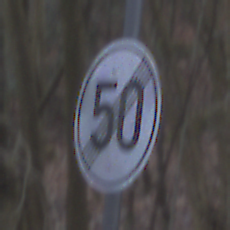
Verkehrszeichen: EndeGeschwindigkeit50
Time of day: MorningAfternoon
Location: Outdoor (Nature)
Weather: Overcast
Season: Winter
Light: Natural